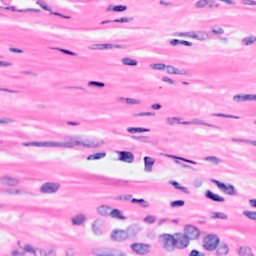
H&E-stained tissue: Breast